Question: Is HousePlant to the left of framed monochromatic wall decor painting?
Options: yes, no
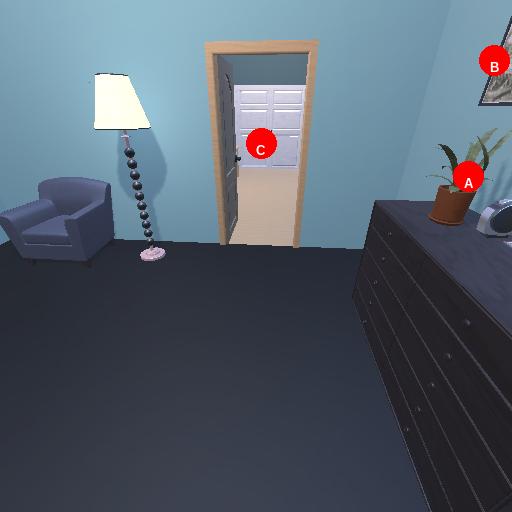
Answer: yes